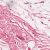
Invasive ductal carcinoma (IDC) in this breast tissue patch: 1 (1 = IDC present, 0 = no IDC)